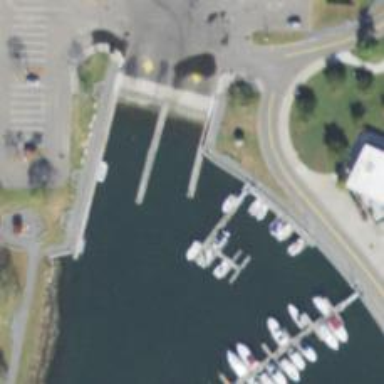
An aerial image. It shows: Footway leading to man-made pier.